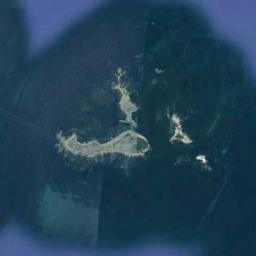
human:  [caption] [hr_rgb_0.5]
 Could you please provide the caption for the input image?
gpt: There are a group of green and yellow-brown islands on the blue sea .

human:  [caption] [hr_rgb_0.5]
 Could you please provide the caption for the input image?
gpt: There are many islands of different shapes and sizes .

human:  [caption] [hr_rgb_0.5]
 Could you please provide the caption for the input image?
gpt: The archipelago has some islands and a large reef .

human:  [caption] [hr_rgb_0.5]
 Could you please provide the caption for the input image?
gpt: The whole island is green .

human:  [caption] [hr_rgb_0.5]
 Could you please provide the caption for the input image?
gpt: There are several yellow islands surrounded by green water .